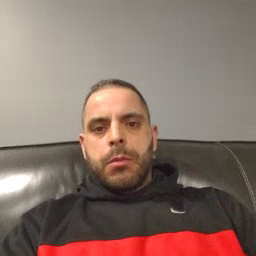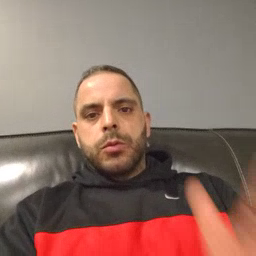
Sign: room